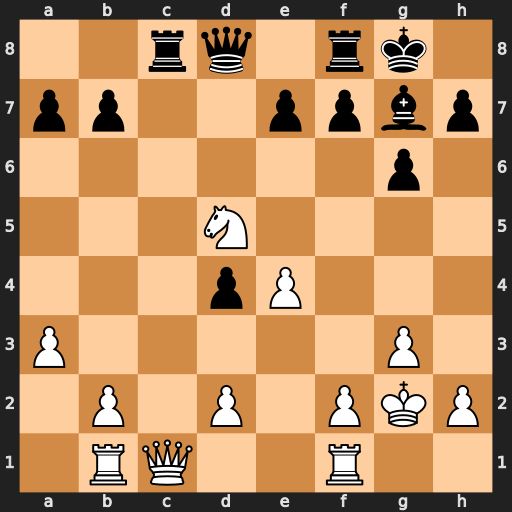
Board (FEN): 2rq1rk1/pp2ppbp/6p1/3N4/3pP3/P5P1/1P1P1PKP/1RQ2R2
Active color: w
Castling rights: -
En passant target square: -
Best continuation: Qxc8 Qxc8 Nxe7+ Kh8 Nxc8